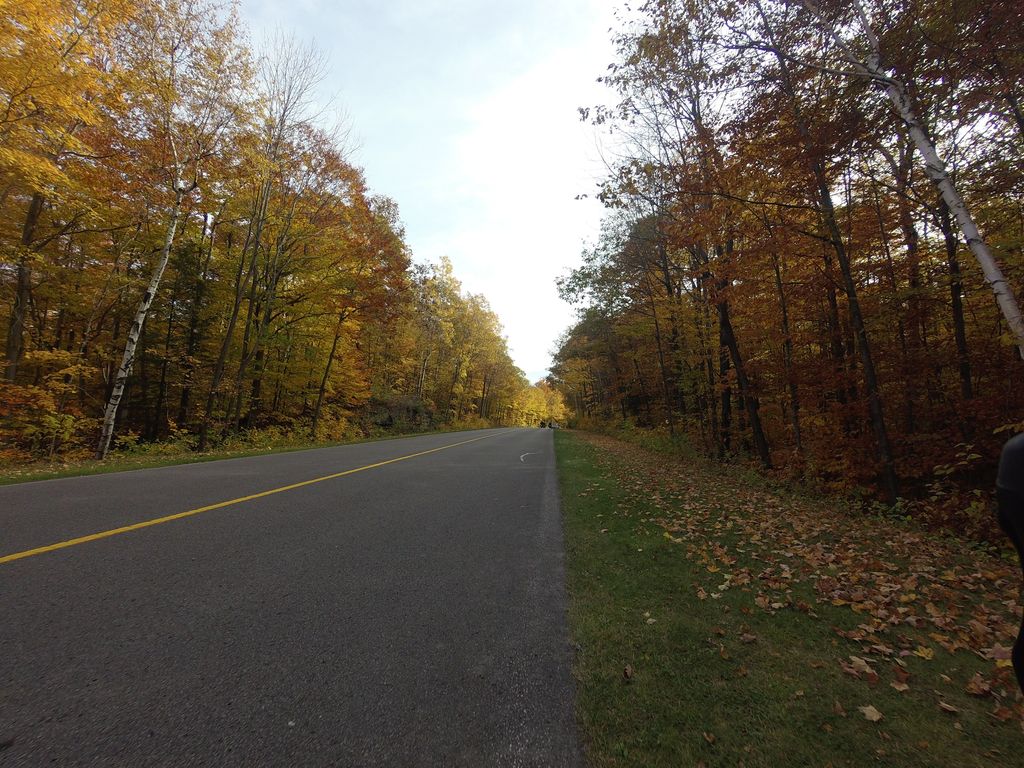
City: ottawa-gatineau